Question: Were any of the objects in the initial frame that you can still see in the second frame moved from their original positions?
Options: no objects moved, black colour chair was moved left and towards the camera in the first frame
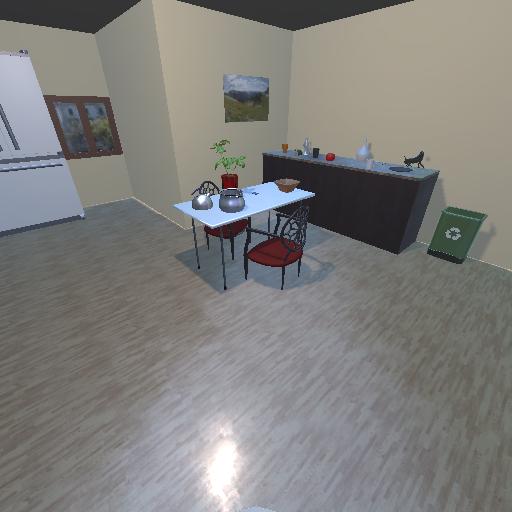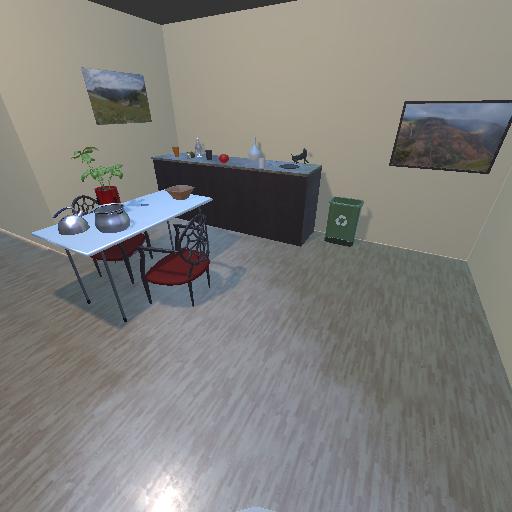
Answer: no objects moved